Question: Sorry for my English,How i can show arraylist index numbers in my dynamic listview?
for example in my app when listview display,in a listview every cell have a index number display like first cell 1,second cell 2,third cell 3 and so on..how i can implement this?Thanks in advance.
This is the screen shot:
in my screen shot see the left int number 1.and now want to in 2nd cell display 2 and so on..

This is my activity:
'''
public class Artists extends Activity {
// Connection detector
ConnectionDetector cd;
// Alert dialog manager
AlertDialogManager alert = new AlertDialogManager();
// Progress Dialog
private ProgressDialog pDialog;
// Creating JSON Parser object
JSONParser jsonParser = new JSONParser();
// This is not using now if you want you can remove its all references :)
ArrayList<HashMap<String, String>> albumsList;
ArrayList<AdapterDTOArtist> mAdapterDTOs = null;
private LazyAdapterArtist mLazyAdatper = null;
private ArrayList<String> array_sort = new ArrayList<String>();
int textlength = 0;
// albums JSONArray
JSONArray albums = null;
LinearLayout ll_artists_chart;
LinearLayout ll_artists_newrelease;
private EditText etSearch;
private static String URL_ALBUMS = "My URL";
// JSON Node names
private static final String TAG_CONTACTS = "data";
private static final String TAG_ID = "id";
private static final String TAG_NAME = "name";
private ListView lv = null;
EditText et_artists_searchWord;
// contacts JSONArray
JSONArray contacts = null;
@Override
protected void onCreate(Bundle savedInstanceState) {
// TODO Auto-generated method stub
super.onCreate(savedInstanceState);
requestWindowFeature(Window.FEATURE_NO_TITLE);
setContentView(R.layout.artists);
lv = (ListView) findViewById(R.id.artist_main_list_id);
cd = new ConnectionDetector(getApplicationContext());
// Check for internet connection
if (!cd.isConnectingToInternet()) {
// Internet Connection is not present
alert.showAlertDialog(Artists.this,
"Internet Connection Error",
"Please connect to working Internet connection", false);
// stop executing code by return
return;
}
// Hashmap for ListView
albumsList = new ArrayList<HashMap<String, String>>();
mAdapterDTOs = new ArrayList<AdapterDTOArtist>();
// Loading Albums JSON in Background Thread
new LoadAlbums().execute();
// get listview
/**
* Listview item click listener TrackListActivity will be lauched by
* passing album id
* */
lv.setOnItemClickListener(new android.widget.AdapterView.OnItemClickListener() {
@Override
public void onItemClick(AdapterView<?> arg0, View view, int arg2,
long arg3) {
// on selecting a single album
}
});
ll_artists_chart = (LinearLayout) findViewById(R.id.ll_artists_chart);
ll_artists_newrelease = (LinearLayout) findViewById(R.id.ll_artists_newrelease);
et_artists_searchWord = (EditText) findViewById(R.id.et_artists_searchWord);
et_artists_searchWord.addTextChangedListener(new TextWatcher() {
@Override
public void onTextChanged(CharSequence s, int start, int before, int count) {
// TODO Auto-generated method stub
// ((Filterable) Artists.this.mAdapterDTOs).getFilter().filter(s);
List<AdapterDTOArtist> list = filter(s.toString(),mAdapterDTOs, true);
mAdapterDTOs.addAll(list);
}
@Override
public void beforeTextChanged(CharSequence s, int start, int count,
int after) {
// TODO Auto-generated method stub
}
@Override
public void afterTextChanged(Editable s) {
// TODO Auto-generated method stub
}
});
ll_artists_chart.setOnClickListener(new OnClickListener() {
@Override
public void onClick(View v) {
// TODO Auto-generated method stub
Intent intent = new Intent(getBaseContext(), ChartActivity.class);
startActivity(intent);
// finish();
}
});
ll_artists_newrelease.setOnClickListener(new OnClickListener() {
@Override
public void onClick(View v) {
// TODO Auto-generated method stub
Intent intent = new Intent(getBaseContext(), NewReleases.class);
startActivity(intent);
//finish();
}
});
}
/**
* Background Async Task to Load all Albums by making http request
* */
class LoadAlbums extends AsyncTask<String, String, String> {
/**
* Before starting background thread Show Progress Dialog
* */
@Override
protected void onPreExecute() {
super.onPreExecute();
pDialog = new ProgressDialog(Artists.this);
pDialog.setMessage("Listing Artists ...");
pDialog.setIndeterminate(false);
pDialog.setCancelable(false);
pDialog.show();
}
/**
* getting Albums JSON
* */
protected String doInBackground(String... args) {
// Building Parameters
//List<NameValuePair> params = new ArrayList<NameValuePair>();
ArrayList<HashMap<String, String>> contactList = new ArrayList<HashMap<String, String>>();
// Creating JSON Parser instance
JSONParser jParser = new JSONParser();
JSONObject json = jParser.getJSONFromUrl(URL_ALBUMS);
// getting JSON string from URL
//String json = jsonParser.makeHttpRequest(URL_ALBUMS, "GET", params);
// Check your log cat for JSON reponse
Log.i("Albums JSON: ", "> " + json);
try {
//albums = new JSONArray(json);
albums = json.getJSONArray(TAG_CONTACTS);
if (albums != null) {
// looping through All albums
for (int i = 0; i < albums.length(); i++) {
JSONObject c = albums.getJSONObject(i);
// Storing each json item values in variable
String id = c.getString(TAG_ID);
String name = c.getString(TAG_NAME);
/*String EateryThmbnailUrl = c
.getString(TAG_THMBNAIL_URL);*/
// ~\/Uploads\/EateryImages\/\/7\/41283f1f-8e6f-42d4-b3c1-01f990efb428.gif
/*EateryThmbnailUrl = HOST_URL
+ EateryThmbnailUrl.replace("~", "");*/
AdapterDTOArtist adapterDTO = new AdapterDTOArtist();
adapterDTO.setmTag_Id(id);
adapterDTO.setmTag_Name(name);
// adapterDTO.setmImage_URL(EateryThmbnailUrl);
mAdapterDTOs.add(adapterDTO);
// creating new HashMap
HashMap<String, String> map = new HashMap<String, String>();
HashMap<String, Integer> map1 = new HashMap<String, Integer>();
// adding each child node to HashMap key => value
map.put(TAG_ID, id);
map.put(TAG_NAME, name);
// adding HashList to ArrayList
albumsList.add(map);
}
} else {
Log.d("Albums: ", "null");
}
} catch (JSONException e) {
e.printStackTrace();
}
return null;
}
/**
* After completing background task Dismiss the progress dialog
* **/
protected void onPostExecute(String file_url) {
// dismiss the dialog after getting all albums
pDialog.dismiss();
// updating UI from Background Thread
runOnUiThread(new Runnable() {
public void run() {
/**
* Updating parsed JSON data into ListView
* */
// updating listview
mLazyAdatper = new LazyAdapterArtist(Artists.this,
mAdapterDTOs);
lv.setAdapter(mLazyAdatper);
// mLazyAdatper.setDataSet(mAdapterDTOs);
}
});
}
}
public static List<AdapterDTOArtist> filter(String string,
Iterable<AdapterDTOArtist> iterable, boolean byName) {
if (iterable == null)
return new LinkedList<AdapterDTOArtist>();
else {
List<AdapterDTOArtist> collected = new LinkedList<AdapterDTOArtist>();
Iterator<AdapterDTOArtist> iterator = iterable.iterator();
if (iterator == null)
return collected;
while (iterator.hasNext()) {
AdapterDTOArtist item = iterator.next();
collected.add(item);
}
return collected;
}
}
}
'''
My AdapterDTOArtist class :
'''
public class AdapterDTOArtist {
private String mTag_Id;
private String mTag_Name;
public String getmTag_Name() {
return mTag_Name;
}
public void setmTag_Name(String mTag_Name) {
this.mTag_Name = mTag_Name;
}
public String getmTag_Id() {
return mTag_Id;
}
public void setmTag_Id(String mTag_Id) {
this.mTag_Id = mTag_Id;
}
}
'''
My LazyAdapterArtist class:
'''
public class LazyAdapterArtist extends BaseAdapter {
private Context mContext = null;
private ArrayList<AdapterDTOArtist> mAdapterDTOs = null;
public LazyAdapterArtist(Context context,
ArrayList<AdapterDTOArtist> mAdapterDTOs2) {
// TODO Auto-generated constructor stub
this.mContext = context;
this.mAdapterDTOs = mAdapterDTOs2;
}
public void setDataSet(ArrayList<AdapterDTOArtist> adapterDTOs) {
this.mAdapterDTOs = adapterDTOs;
notifyDataSetChanged();
}
@Override
public int getCount() {
// TODO Auto-generated method stub
return mAdapterDTOs.size();
}
@Override
public Object getItem(int position) {
// TODO Auto-generated method stub
return null;
}
@Override
public long getItemId(int position) {
// TODO Auto-generated method stub
return 0;
}
@Override
public View getView(int position, View convertView, ViewGroup parent) {
// TODO Auto-generated method stub
View row = convertView;
ViewHolder mHolder = new ViewHolder();
if (row == null) {
// Cell is inflating for first time
row = LayoutInflater.from(mContext)
.inflate(com.whizpool.triplevmusic.R.layout.row_artists,
null, false);
mHolder.mNameTxt = (TextView) row
.findViewById(com.whizpool.triplevmusic.R.id.tv_row_artists);
row.setTag(mHolder);
} else {
// recycling of cells
mHolder = (ViewHolder) row.getTag();
}
mHolder.mNameTxt.setText(mAdapterDTOs.get(position).getmTag_Name());
return row;
}
static class ViewHolder {
TextView mNameTxt = null;
}
}
'''
just want to display my arraylist cells serialwise like first cell is 1,2nd cell 2 and so on
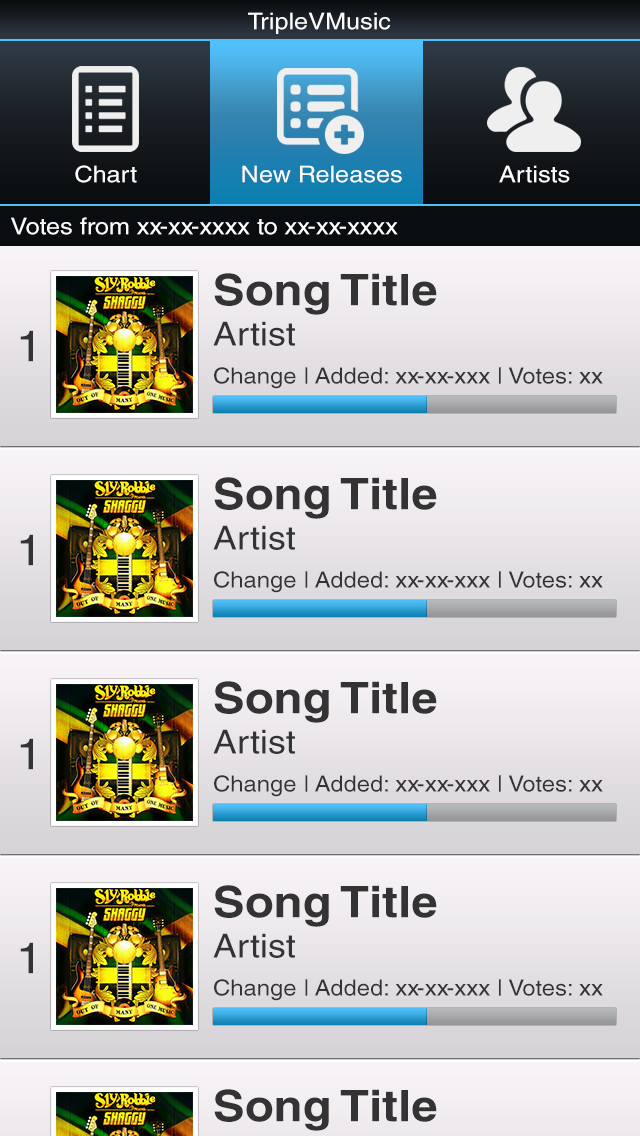
Answer: in your listview adapter, on getView() method, you can use the position for that purpose. If you don't have any textView to show the number, first add it to your listview item, then use it in getView() method
Add a new textview to show your position number;
'''
static class ViewHolder {
TextView mNameTxt = null;
TextView mSeqNo; //new
}
'''
Then use it in getView() method,
'''
@Override
public View getView(int position, View convertView, ViewGroup parent) {
// TODO Auto-generated method stub
View row = convertView;
ViewHolder mHolder = new ViewHolder();
if (row == null) {
// rest of your code
mHolder.mSeqNo = (TextView)row.findViewById(R.id.your_text_view);
row.setTag(mHolder);
} else {
// recycling of cells
mHolder = (ViewHolder) row.getTag();
}
//rest of your code
mHolder.mSeqNo.setText("" + position);
return row;
}
'''